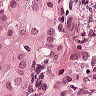
Metastatic tissue present: yes